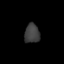
Tissue: lung
Cell type: Epithelial cells
Senescence score: 0.1966
Nuclear area (px): 290
Mean DAPI intensity: 61.283